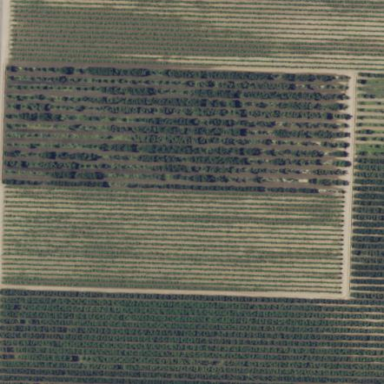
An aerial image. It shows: Vineyard.